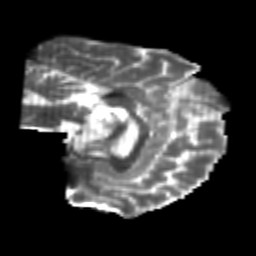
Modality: T2w
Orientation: sagittal
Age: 25
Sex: male
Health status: healthy
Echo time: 0.074 s